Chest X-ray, AP view. Patient: 49 years old, sex F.
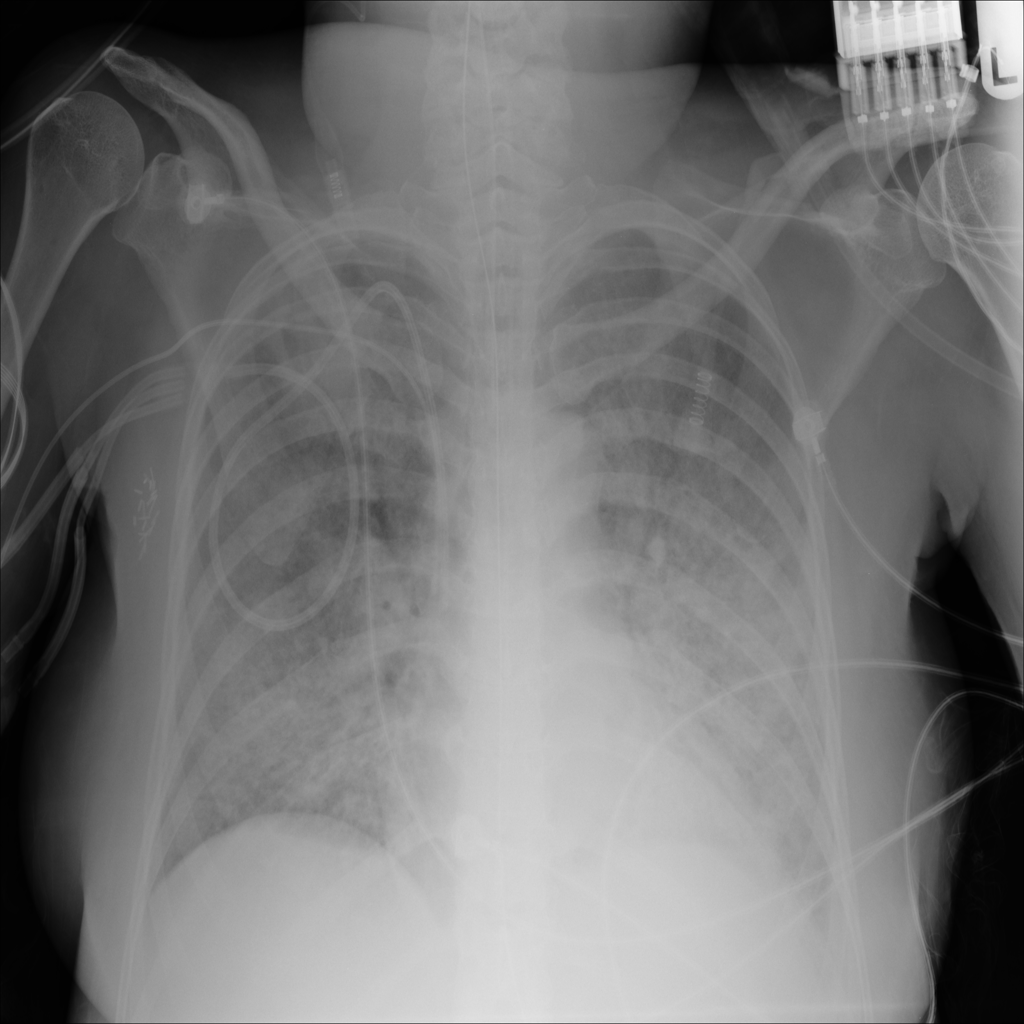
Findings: Infiltration, Pneumonia